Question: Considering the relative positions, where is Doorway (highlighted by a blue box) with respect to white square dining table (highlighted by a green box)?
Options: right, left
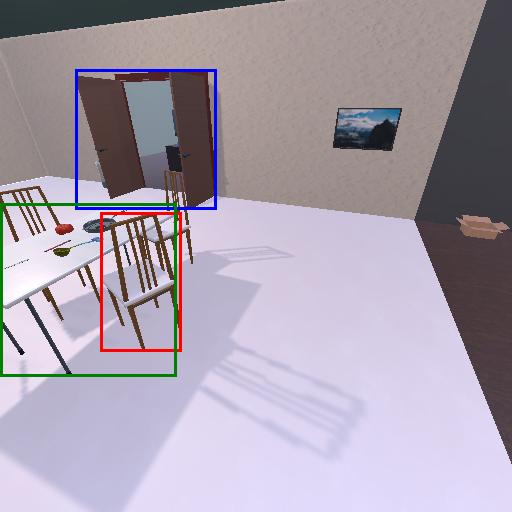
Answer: right